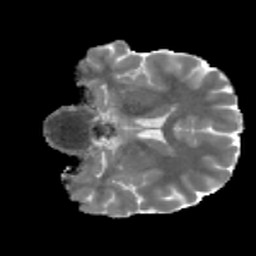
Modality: MD
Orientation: coronal
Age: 25
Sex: male
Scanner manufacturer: siemens
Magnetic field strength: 3 T
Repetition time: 3.5 s
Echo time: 0.086 s